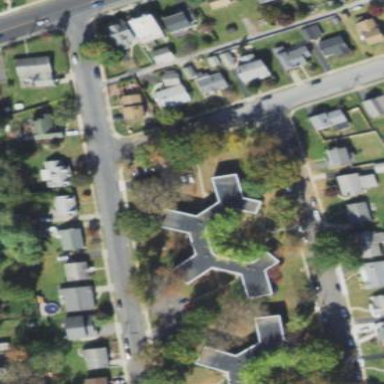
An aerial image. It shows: Residential building.